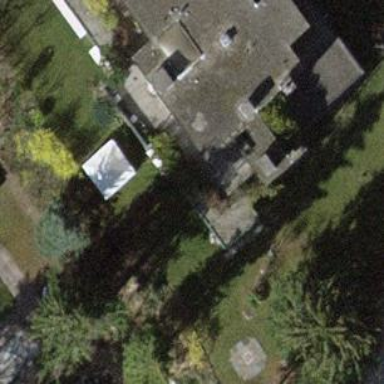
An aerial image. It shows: View of roof of building.